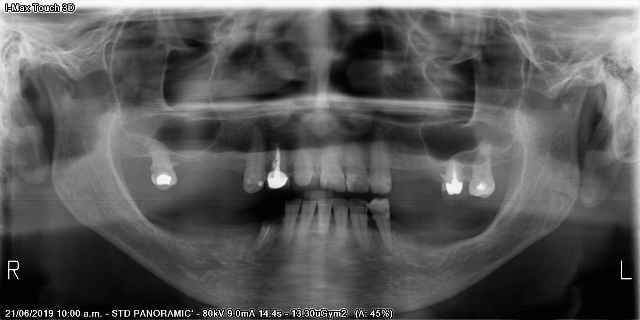
adult